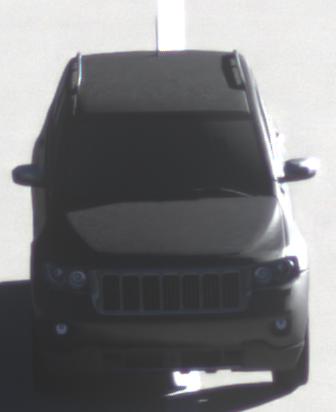
Make: Jeep
Model: Grand Cherokee
Detailed model: WK2
Model produced from: 2010
Model produced until: 2021
Doors: 5
Color: gray
Road condition: dry road
Daytime: sunrise or sunset
Contrast: medium contrast